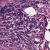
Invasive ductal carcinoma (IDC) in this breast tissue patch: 1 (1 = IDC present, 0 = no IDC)